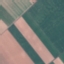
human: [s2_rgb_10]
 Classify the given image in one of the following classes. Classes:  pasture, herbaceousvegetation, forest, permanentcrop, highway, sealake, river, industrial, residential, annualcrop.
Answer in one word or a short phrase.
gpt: AnnualCrop